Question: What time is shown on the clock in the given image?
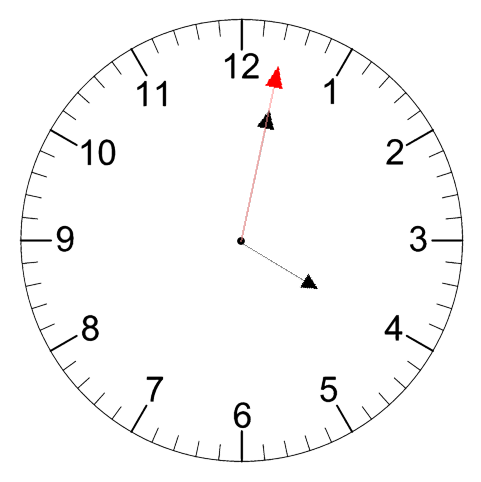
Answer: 04:02:02